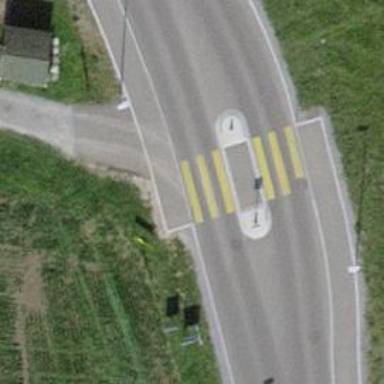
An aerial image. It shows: Marked crossing with pedestrian island.